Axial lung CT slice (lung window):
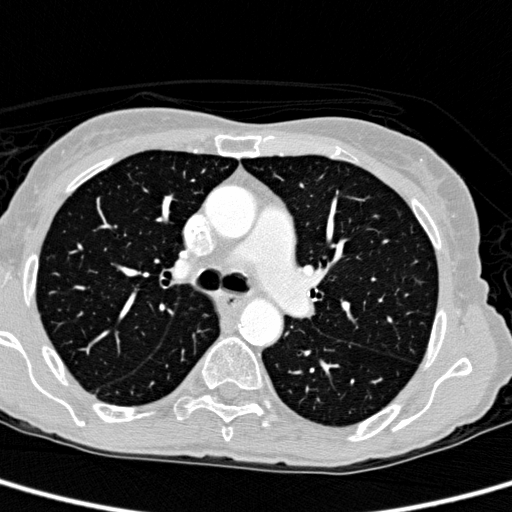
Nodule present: no